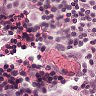
Metastatic tissue present: yes